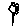
Label: flower